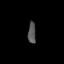
Tissue: prostate
Cell type: T cells
Senescence score: 0.2772
Nuclear area (px): 165
Mean DAPI intensity: 83.733